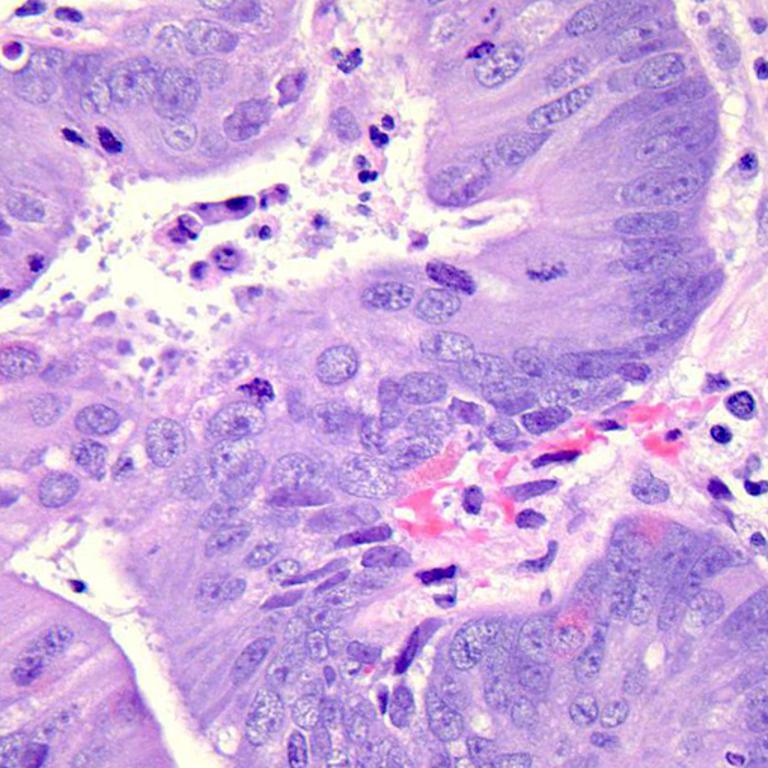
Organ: colon
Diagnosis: adenocarcinomas